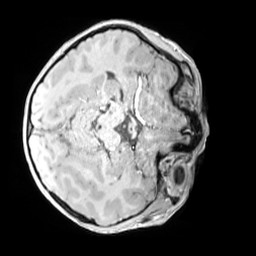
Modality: MP2RAGE
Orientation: axial
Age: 9
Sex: male
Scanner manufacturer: siemens
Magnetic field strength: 3 T
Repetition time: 4 s
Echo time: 0.00303 s